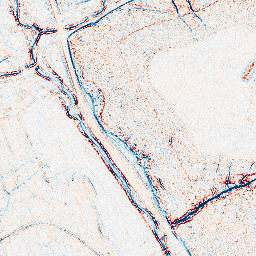
Category: edge_preserving
Decomposition family: bilateral
Decomposition parameters: d: 5
sigma_color: 150
sigma_space: 150
Upsampling method: cubic_catmull_rom
Upsampling parameters: scale: 4
Upsampling scale: 4